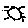
Label: sun